Question: I want to add a contextual menu to a button from the appBar(bottom appBar). My min SDK is Windows 8.0. I would like something like this popup from <URL>:

Unfortunately I cannot use 'MenuFlyout' since it is available only from Windows 8.1+, so I want to achieve this menu in another way. If you know how it can be done, please tell me.
Below is my bottom bar:
'''
<common:LayoutAwarePage.BottomAppBar>
<AppBar x:Name="bottomAppBar" Padding="10,0,10,0" DataContext="{Binding}">
<Grid>
<StackPanel Orientation="Horizontal" HorizontalAlignment="Left">
<Button Style="{StaticResource EditAppBarButtonStyle}" Click="EditQuote_Click"/>
<Button Style="{StaticResource RemoveAppBarButtonStyle}" Click="RemoveQuote_Click"/>
<Button Style="{StaticResource AddAppBarButtonStyle}" Click="AddQuote_Click"/>
</StackPanel>
<StackPanel Orientation="Horizontal" HorizontalAlignment="Right">
<Button Style="{StaticResource HelpAppBarButtonStyle}"/>
</StackPanel>
</Grid>
</AppBar>
'''
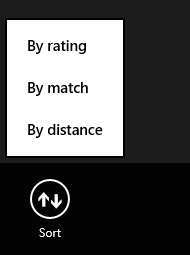
Answer: I would look at the <URL> library on Nuget. It's built by Tim Heuer who's one of the guys working on the xaml team at Microsoft and fills in some of the gaps in the 8.0 control set. It includes a Menu Flyout control that looks not that coincidentally like the controls added in 8.1.
The samples app in the project includes an example of what you're looking for (a Menu Flyout from an App Bar).
Edit: If you're targeting Windows 8.1 with your project then the Menu Flyout control is now built into the platform.